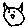
Label: cat